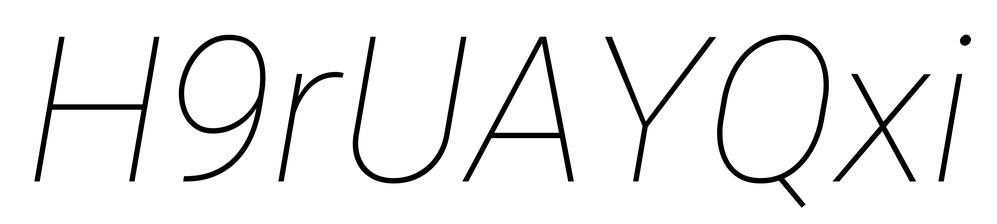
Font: Roboto-Italic_Thin_Italic